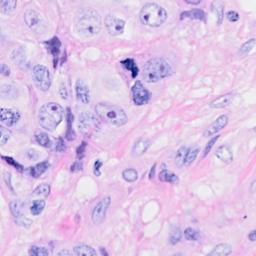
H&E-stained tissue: Breast